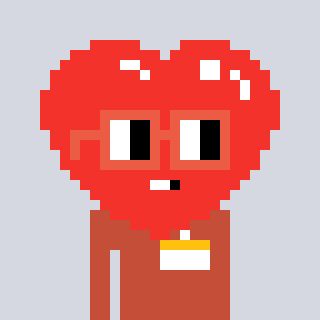
a pixel art character with square orange glasses, a heart-shaped head and a rust-colored body on a cool background